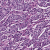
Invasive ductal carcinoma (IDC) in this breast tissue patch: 1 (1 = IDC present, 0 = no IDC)